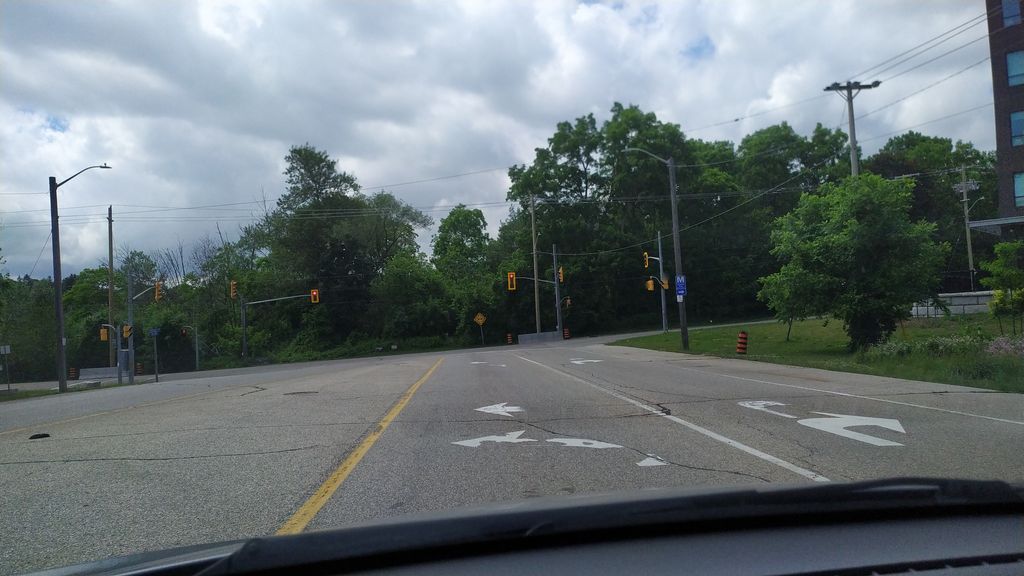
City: kitchener-waterloo